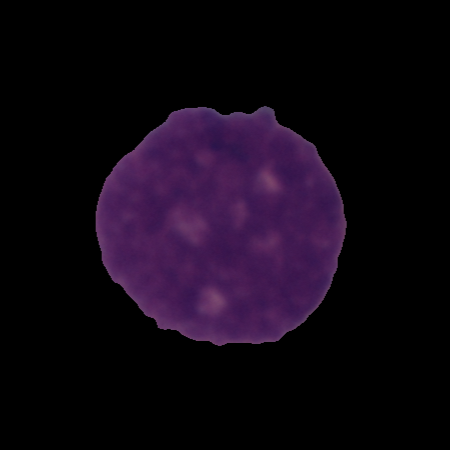
Label: cancer